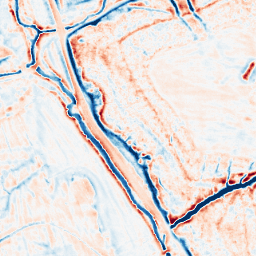
Category: edge_preserving
Decomposition family: bilateral
Decomposition parameters: d: 15
sigma_color: 75
sigma_space: 75
Upsampling method: sinc_blackman
Upsampling parameters: scale: 2
kernel_size: 4
Upsampling scale: 2